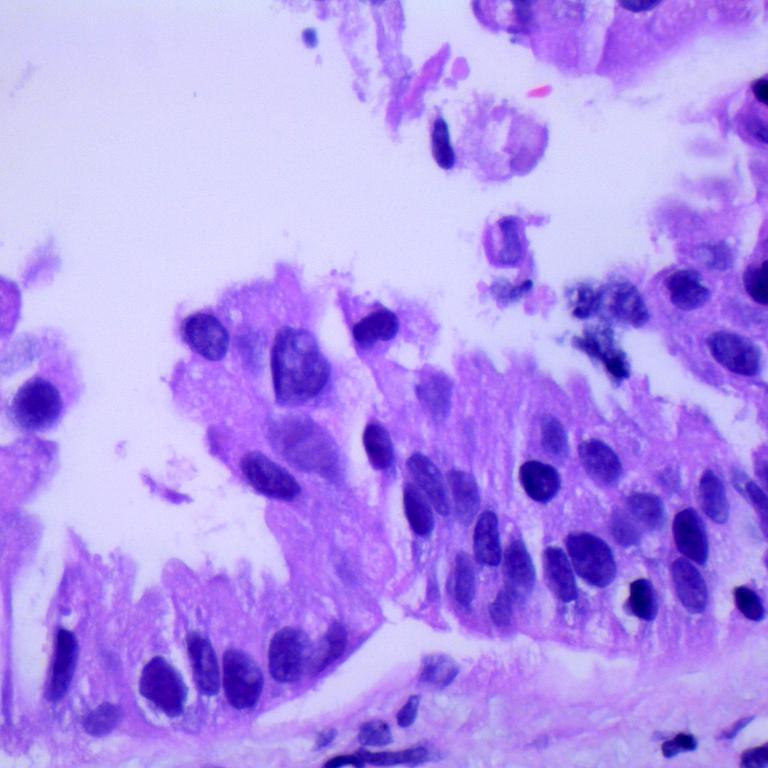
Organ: lung
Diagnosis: adenocarcinomas